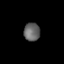
Tissue: lung
Cell type: Epithelial cells
Senescence score: 0.2158
Nuclear area (px): 291
Mean DAPI intensity: 99.546